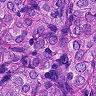
Metastatic tissue present: yes